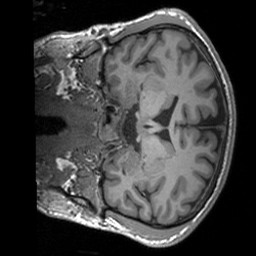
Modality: T1w
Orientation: coronal
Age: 28
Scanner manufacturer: siemens
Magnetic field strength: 3 T
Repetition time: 1.9 s
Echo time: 0.00252 s